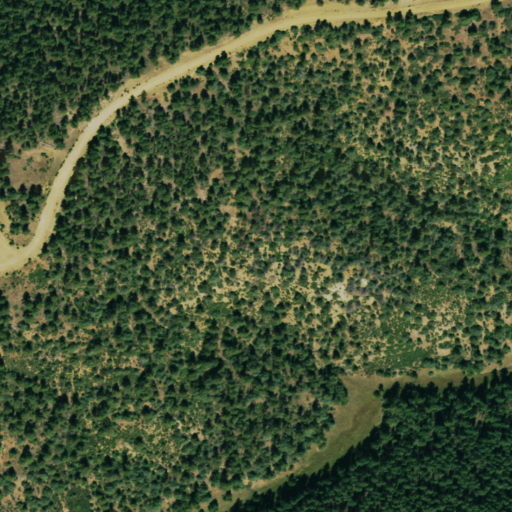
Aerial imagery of plain(s) in Colorado named Park Plateau containing evergreen forest and shrub